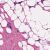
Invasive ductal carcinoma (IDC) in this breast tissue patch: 0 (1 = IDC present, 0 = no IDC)